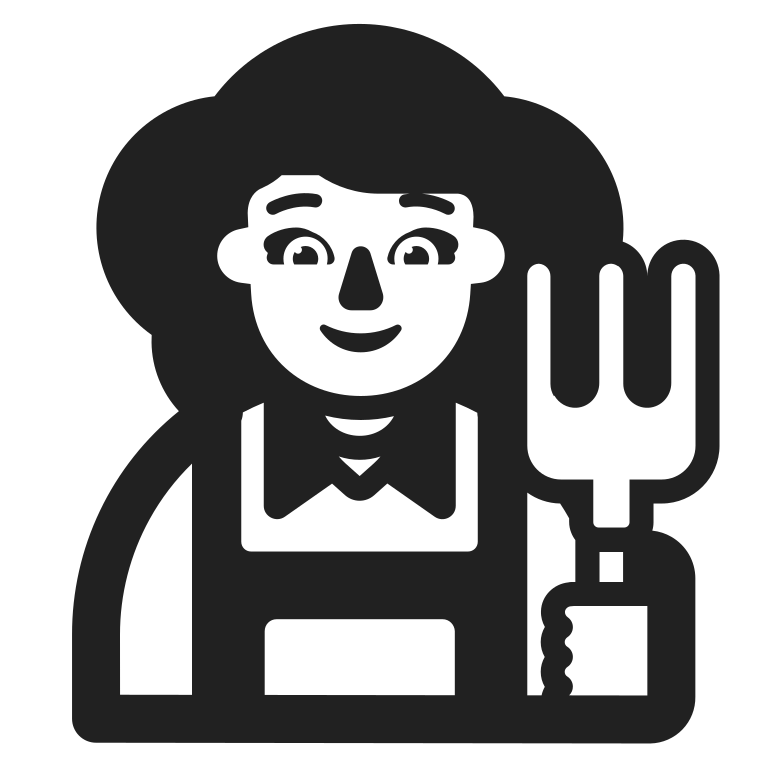
woman farmer high contrast default